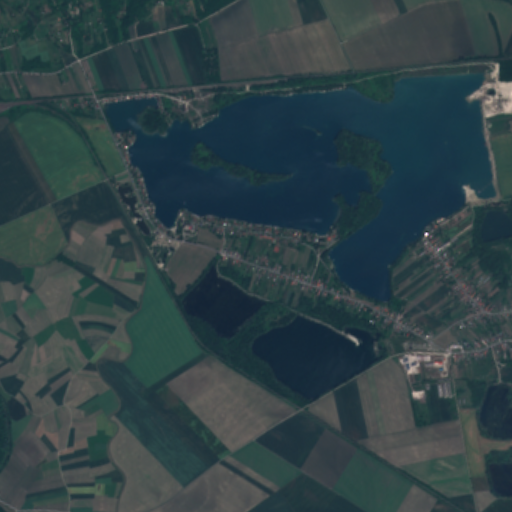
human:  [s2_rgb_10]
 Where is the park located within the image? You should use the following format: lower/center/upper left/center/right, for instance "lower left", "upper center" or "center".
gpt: The park is located in the lower right of the image.
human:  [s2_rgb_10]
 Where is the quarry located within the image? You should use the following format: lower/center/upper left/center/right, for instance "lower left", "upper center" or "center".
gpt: The quarry is located in the upper right of the image.
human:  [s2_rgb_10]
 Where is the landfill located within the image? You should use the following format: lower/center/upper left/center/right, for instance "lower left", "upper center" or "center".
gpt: There is no landfill in the image.